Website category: auto
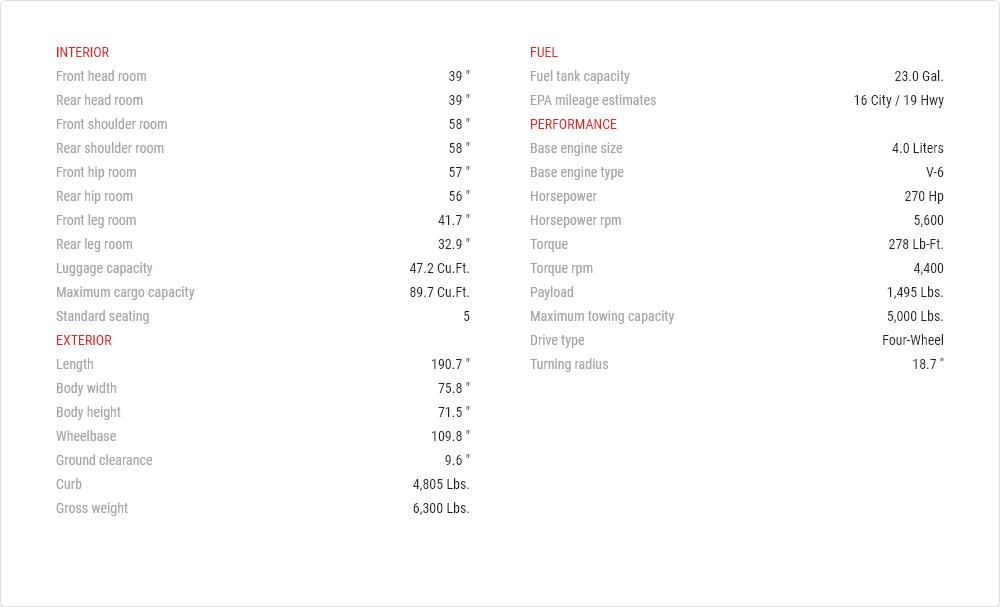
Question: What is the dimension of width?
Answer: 75.8 "

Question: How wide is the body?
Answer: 75.8 "

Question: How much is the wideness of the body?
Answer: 75.8 "

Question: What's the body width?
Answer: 75.8 "

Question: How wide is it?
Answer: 75.8 "

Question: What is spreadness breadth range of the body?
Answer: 75.8 "

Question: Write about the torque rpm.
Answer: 4,400

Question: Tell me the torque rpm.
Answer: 4,400

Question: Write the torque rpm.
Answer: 4,400

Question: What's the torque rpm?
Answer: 4,400

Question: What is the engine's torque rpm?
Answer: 4,400

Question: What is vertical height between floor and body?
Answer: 9.6 "

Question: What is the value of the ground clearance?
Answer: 9.6 "

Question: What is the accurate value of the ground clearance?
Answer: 9.6 "

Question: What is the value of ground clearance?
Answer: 9.6 "

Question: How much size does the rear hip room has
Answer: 56 "

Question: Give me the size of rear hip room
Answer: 56 "

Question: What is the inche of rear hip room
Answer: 56 "

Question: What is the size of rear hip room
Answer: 56 "

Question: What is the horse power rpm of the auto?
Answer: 5,600

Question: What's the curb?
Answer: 4,805 lbs.

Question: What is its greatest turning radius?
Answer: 18.7 ''

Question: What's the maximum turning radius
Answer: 18.7 ''

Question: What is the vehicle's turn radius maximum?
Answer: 18.7 ''

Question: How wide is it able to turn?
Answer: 18.7 ''

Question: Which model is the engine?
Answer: V-6

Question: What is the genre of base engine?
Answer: V-6

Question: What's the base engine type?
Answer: V-6

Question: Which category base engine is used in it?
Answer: V-6

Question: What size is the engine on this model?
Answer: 4.0 liters

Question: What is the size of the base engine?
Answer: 4.0 liters

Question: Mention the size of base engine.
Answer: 4.0 liters

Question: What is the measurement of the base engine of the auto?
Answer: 4.0 liters

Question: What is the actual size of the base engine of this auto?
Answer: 4.0 liters

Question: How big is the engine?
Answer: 4.0 liters

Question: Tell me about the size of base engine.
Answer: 4.0 liters

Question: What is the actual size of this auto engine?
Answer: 4.0 liters

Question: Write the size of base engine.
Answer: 4.0 liters

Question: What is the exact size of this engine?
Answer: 4.0 liters

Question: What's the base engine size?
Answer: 4.0 liters

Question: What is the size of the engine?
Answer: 4.0 liters

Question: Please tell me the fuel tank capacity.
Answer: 23.0 gal.

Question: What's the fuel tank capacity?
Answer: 23.0 gal.

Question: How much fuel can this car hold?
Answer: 23.0 gal.

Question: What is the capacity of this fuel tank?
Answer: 23.0 gal.

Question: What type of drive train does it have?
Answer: four-wheel

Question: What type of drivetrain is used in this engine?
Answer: four-wheel

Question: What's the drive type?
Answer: four-wheel

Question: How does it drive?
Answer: four-wheel

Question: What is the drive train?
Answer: four-wheel

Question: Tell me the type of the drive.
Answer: four-wheel

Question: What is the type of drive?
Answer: four-wheel

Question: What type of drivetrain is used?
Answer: four-wheel

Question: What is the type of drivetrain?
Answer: four-wheel

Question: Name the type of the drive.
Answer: four-wheel

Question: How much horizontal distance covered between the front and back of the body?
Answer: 109.8 "

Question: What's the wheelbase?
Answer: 109.8 "

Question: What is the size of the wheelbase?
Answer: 109.8 "

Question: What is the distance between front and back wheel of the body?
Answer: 109.8 "

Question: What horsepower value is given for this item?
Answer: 270 hp

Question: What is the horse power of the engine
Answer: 270 hp

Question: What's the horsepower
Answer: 270 hp

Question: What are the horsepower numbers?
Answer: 270 hp

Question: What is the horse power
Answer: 270 hp